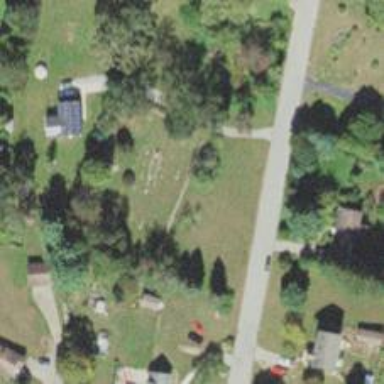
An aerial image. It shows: Private cemetery.